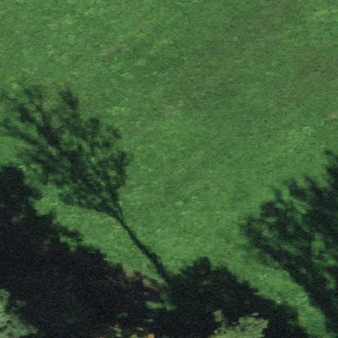
Label: other